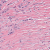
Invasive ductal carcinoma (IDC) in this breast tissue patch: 1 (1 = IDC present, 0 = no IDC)